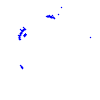
Particle: proton